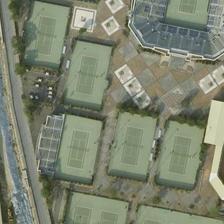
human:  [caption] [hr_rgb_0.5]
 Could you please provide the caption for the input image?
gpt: many tennis courts are near to a road .

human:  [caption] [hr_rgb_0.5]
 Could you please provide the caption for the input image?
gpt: many tennis courts are next to a road .

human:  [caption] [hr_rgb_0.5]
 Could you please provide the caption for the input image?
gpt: many tennis courts are next to a road .

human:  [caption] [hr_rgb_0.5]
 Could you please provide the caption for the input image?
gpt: the central court can accommodate tens of thousands of people, while the other courts is scattered around the central court .

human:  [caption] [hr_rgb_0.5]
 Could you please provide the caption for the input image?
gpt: many tennis courts are next to a road .